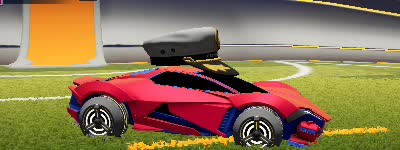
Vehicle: werewolf